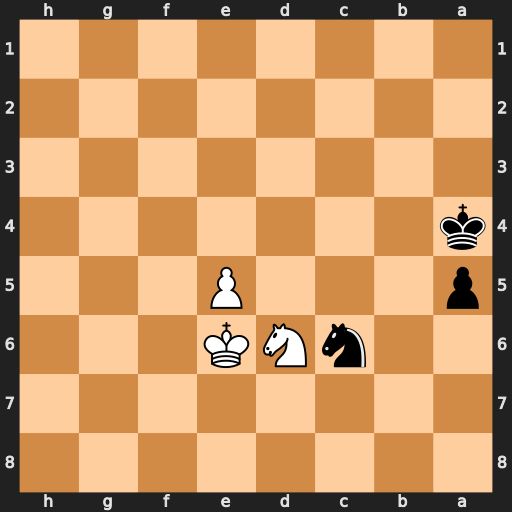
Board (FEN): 8/8/2nNK3/p3P3/k7/8/8/8
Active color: b
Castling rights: -
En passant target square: -
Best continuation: Kb4 Kd5 Nxe5 Nf5 a4